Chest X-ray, AP view. Patient: 72 years old, sex M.
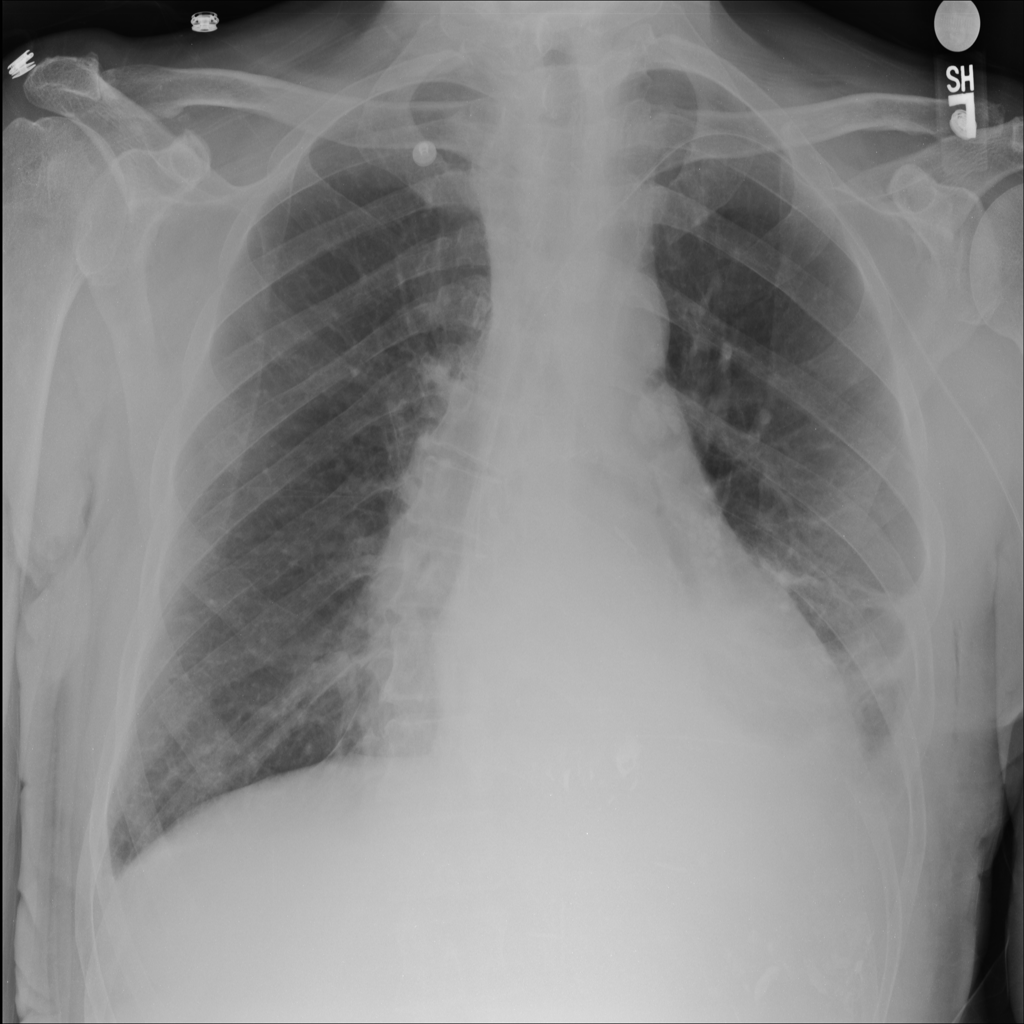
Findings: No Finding